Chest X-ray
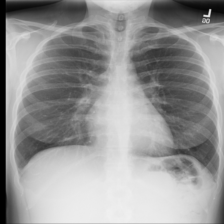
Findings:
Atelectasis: negative
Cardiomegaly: negative
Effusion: negative
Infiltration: negative
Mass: negative
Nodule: negative
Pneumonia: negative
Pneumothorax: negative
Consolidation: negative
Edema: negative
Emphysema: negative
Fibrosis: negative
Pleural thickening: negative
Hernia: negative